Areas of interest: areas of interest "Soccer Field"
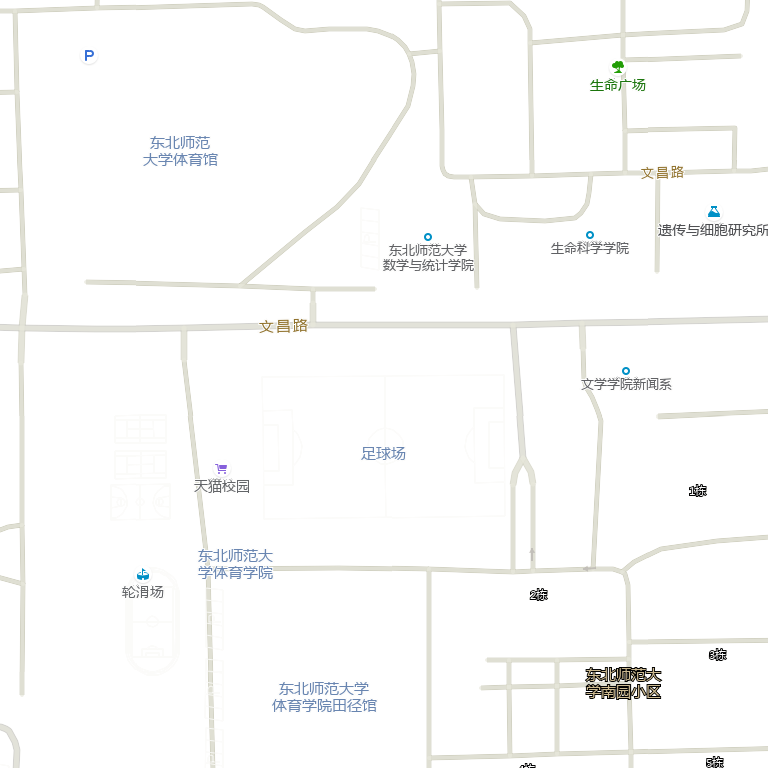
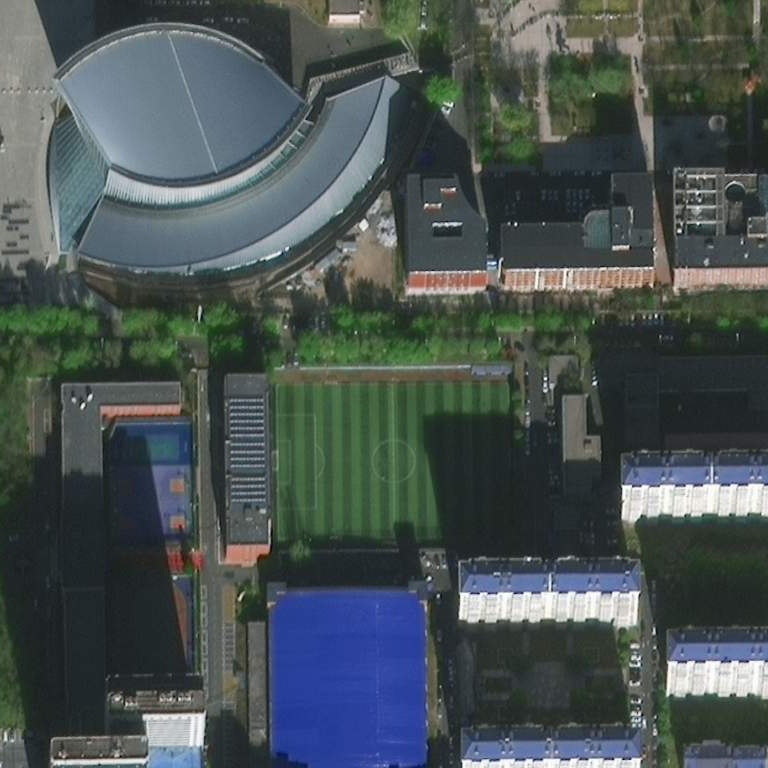